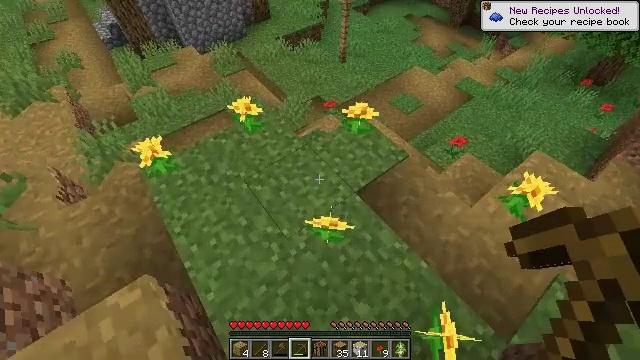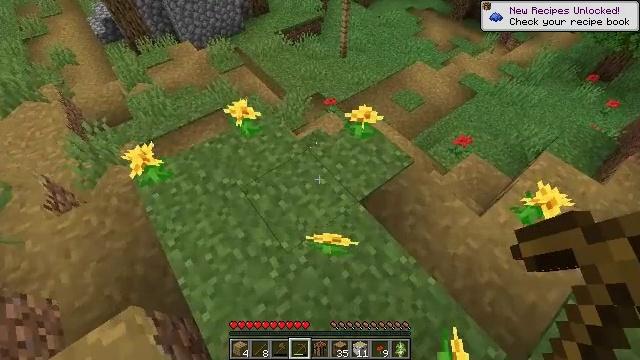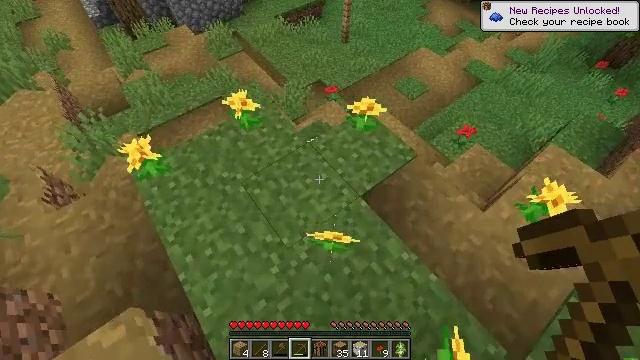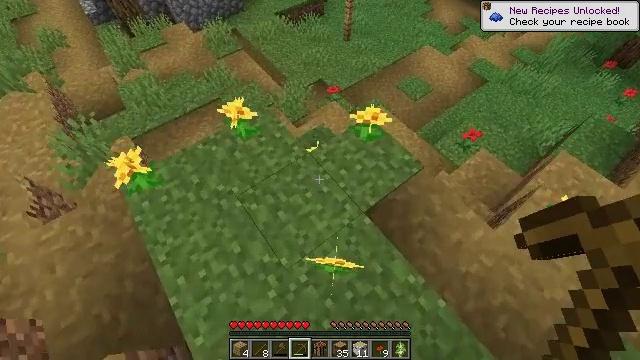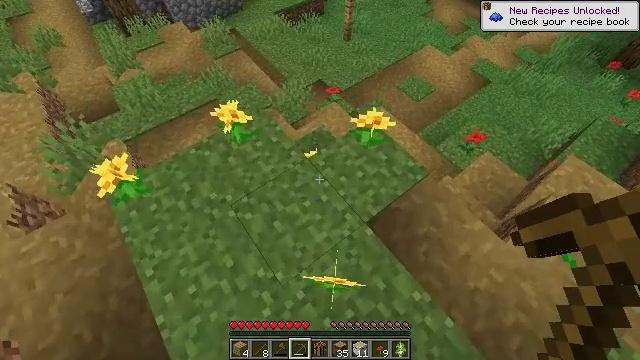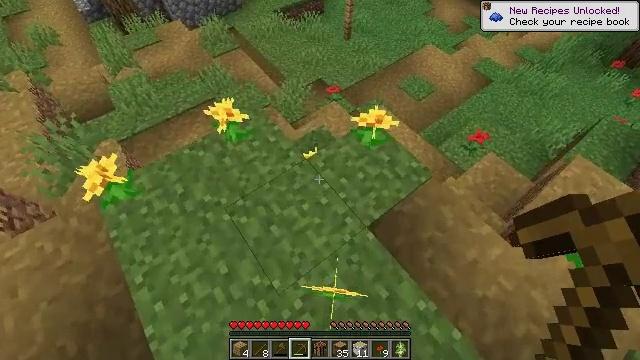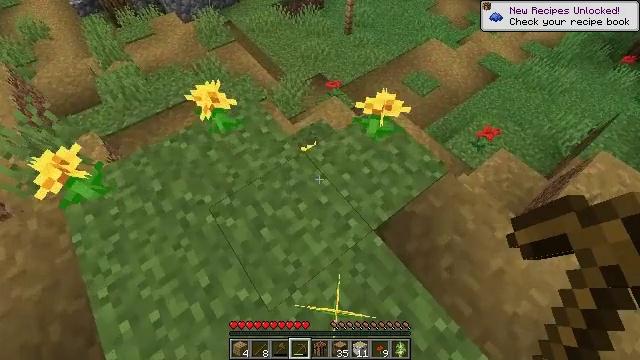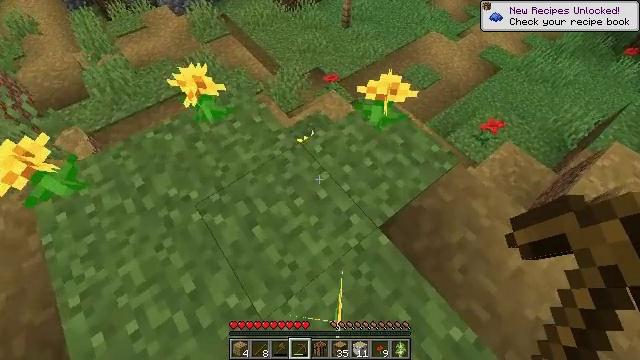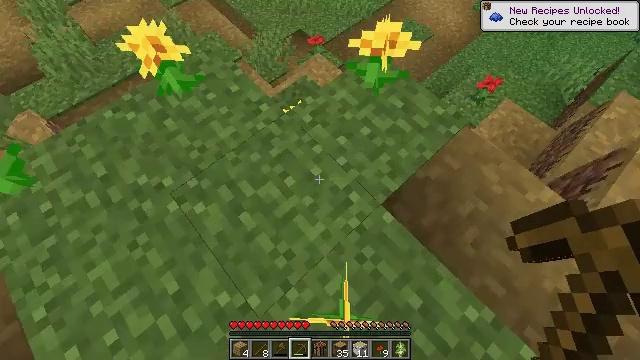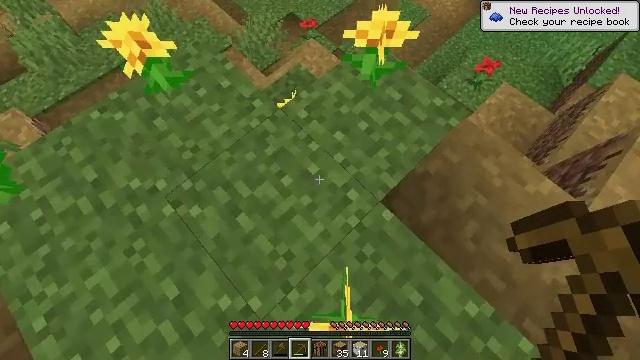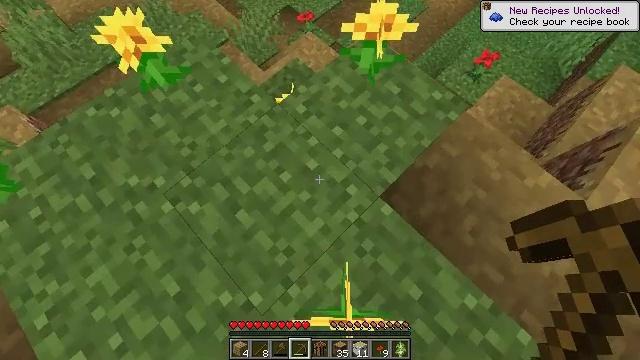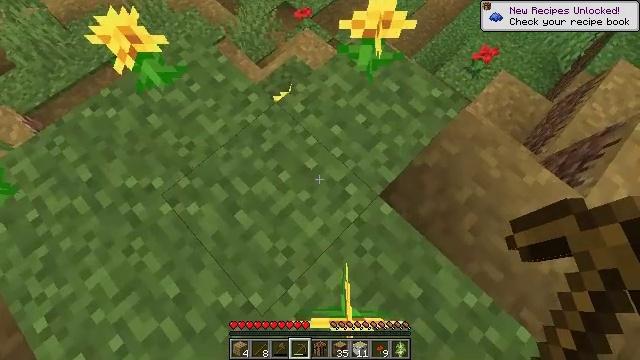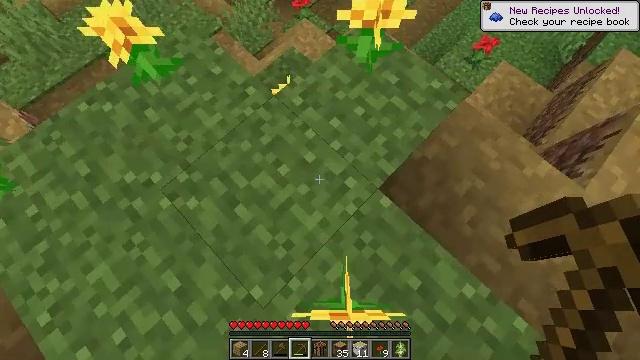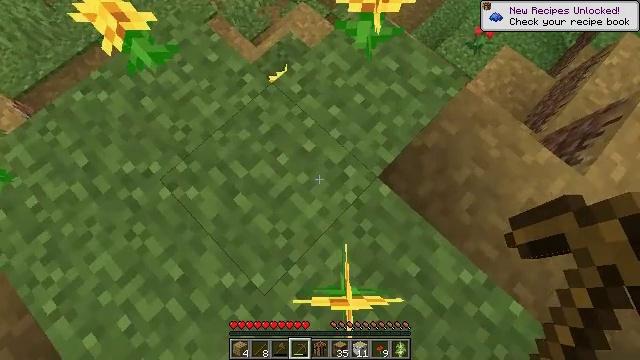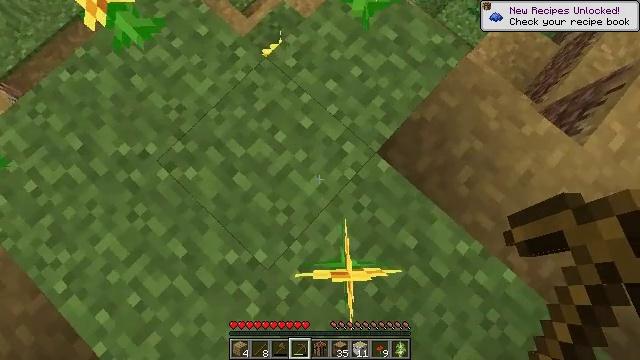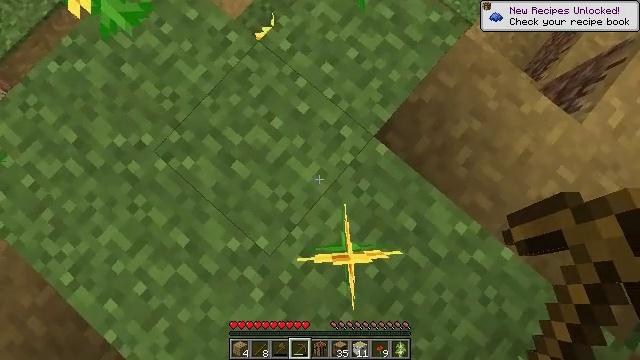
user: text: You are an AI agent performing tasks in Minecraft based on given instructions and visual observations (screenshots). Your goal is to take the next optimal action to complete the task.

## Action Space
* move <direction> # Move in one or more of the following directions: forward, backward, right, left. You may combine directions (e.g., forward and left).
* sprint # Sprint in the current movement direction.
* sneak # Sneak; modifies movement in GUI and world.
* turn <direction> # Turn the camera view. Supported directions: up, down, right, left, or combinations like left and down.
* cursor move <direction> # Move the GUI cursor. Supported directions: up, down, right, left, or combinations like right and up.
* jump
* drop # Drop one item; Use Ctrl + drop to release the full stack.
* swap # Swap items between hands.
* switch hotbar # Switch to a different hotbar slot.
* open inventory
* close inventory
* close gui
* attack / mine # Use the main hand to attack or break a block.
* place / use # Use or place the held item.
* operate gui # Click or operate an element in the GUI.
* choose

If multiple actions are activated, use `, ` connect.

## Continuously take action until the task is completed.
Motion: motion action
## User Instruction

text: Pick up the dandelion.
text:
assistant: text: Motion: move forward, turn down
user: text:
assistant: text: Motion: move forward, turn down
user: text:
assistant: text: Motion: move forward
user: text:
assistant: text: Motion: no_op
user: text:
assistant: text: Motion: no_op
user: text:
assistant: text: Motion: no_op
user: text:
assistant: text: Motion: no_op
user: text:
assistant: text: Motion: turn right and down
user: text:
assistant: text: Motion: turn right and down
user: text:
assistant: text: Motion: turn down
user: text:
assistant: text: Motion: no_op
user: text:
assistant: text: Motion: turn down
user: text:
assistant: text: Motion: turn down
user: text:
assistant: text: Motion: turn right and down
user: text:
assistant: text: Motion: turn right and down
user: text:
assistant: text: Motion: turn right and down
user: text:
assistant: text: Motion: turn right and down
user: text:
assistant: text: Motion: turn right and down
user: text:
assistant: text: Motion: turn right
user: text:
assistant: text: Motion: no_op
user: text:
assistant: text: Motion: no_op
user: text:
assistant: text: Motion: no_op
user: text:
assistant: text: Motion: turn right
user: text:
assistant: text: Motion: turn right
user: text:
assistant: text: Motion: turn right
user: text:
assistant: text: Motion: turn right
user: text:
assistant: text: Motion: no_op
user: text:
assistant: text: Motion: attack / mine
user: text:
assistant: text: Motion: attack / mine
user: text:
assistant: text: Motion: attack / mine